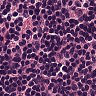
Metastatic tissue present: no